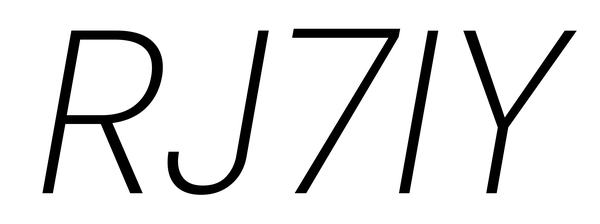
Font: Poppins-ExtraLightItalic